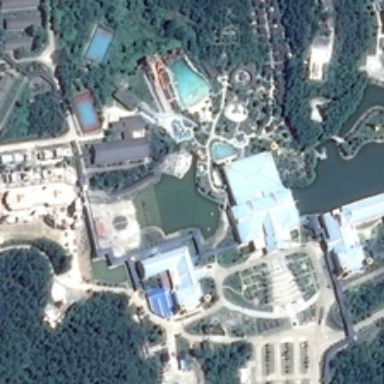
Many green trees and some buildings are around a pond in a resort .